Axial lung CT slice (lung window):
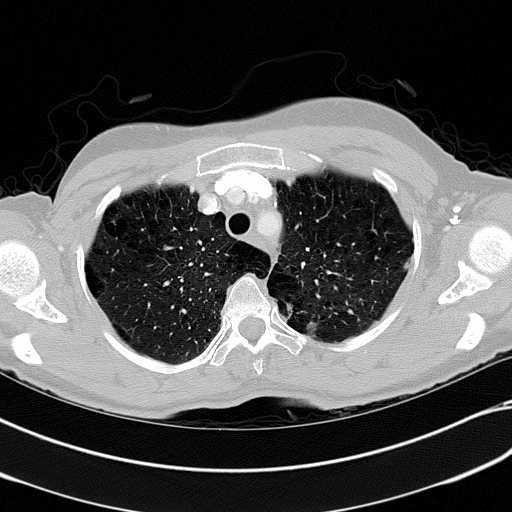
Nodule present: no